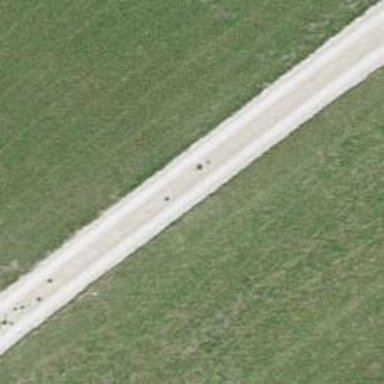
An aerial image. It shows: Gravel track with grade2 tracktype.